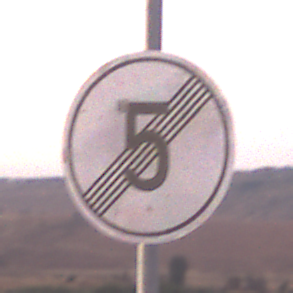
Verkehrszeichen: EndeGeschwindigkeit5
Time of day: SunriseSunset
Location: Outdoor (Nature)
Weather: PartlyCloudy
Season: NotSpecified
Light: Natural